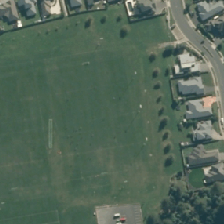
Land cover: urban_parkland